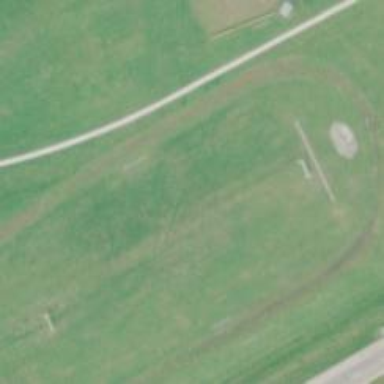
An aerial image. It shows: Athletic track located in leisure land area.